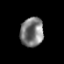
Tissue: prostate
Cell type: T cells
Senescence score: 0.3597
Nuclear area (px): 656
Mean DAPI intensity: 124.319